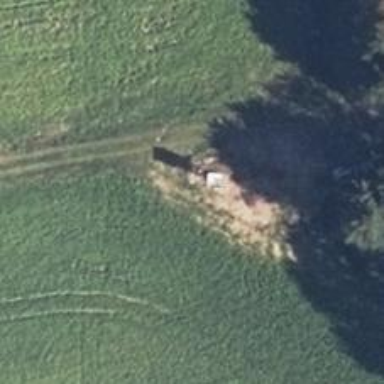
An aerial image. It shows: Hunting stand.